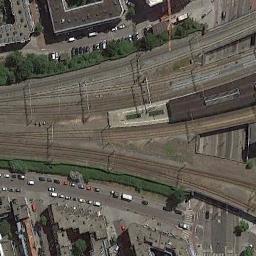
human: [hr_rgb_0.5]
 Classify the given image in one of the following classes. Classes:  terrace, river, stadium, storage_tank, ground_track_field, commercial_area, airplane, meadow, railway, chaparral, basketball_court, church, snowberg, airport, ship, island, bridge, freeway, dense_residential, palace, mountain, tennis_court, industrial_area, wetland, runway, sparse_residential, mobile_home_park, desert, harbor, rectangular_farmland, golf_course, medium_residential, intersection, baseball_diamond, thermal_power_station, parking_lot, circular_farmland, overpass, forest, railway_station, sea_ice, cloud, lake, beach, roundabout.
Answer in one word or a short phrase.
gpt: railway